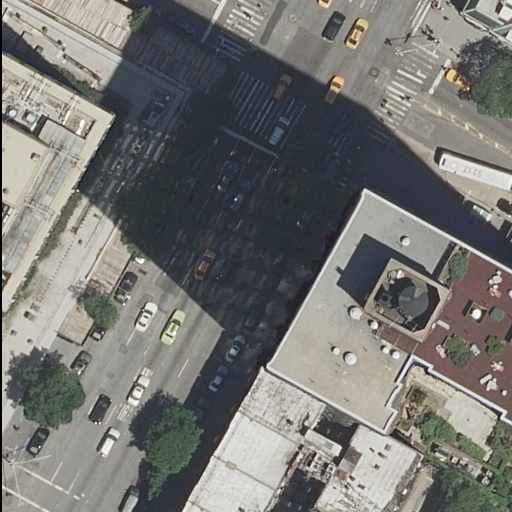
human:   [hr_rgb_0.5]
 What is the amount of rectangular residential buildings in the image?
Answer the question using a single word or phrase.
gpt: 3

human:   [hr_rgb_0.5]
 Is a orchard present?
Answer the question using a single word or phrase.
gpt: no

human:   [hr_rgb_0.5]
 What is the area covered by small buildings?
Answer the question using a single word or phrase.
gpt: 0m2

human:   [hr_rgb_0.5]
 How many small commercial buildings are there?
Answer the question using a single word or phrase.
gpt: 0

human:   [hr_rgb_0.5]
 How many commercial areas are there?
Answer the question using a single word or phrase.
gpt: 0

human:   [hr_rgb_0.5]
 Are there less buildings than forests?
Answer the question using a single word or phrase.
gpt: no

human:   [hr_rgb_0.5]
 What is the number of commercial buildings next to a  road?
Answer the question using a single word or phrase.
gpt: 0

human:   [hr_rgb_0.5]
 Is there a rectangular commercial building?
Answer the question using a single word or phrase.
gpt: no

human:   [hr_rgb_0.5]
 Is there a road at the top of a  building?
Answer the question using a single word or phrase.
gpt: yes

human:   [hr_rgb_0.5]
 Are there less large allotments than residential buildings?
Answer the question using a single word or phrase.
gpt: yes

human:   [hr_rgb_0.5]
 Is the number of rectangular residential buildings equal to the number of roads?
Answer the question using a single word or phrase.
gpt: no

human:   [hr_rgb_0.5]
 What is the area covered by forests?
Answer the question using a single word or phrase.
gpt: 0m2

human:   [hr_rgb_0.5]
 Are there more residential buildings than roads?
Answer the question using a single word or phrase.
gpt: no

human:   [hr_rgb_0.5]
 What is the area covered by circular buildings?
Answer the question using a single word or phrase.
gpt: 0m2

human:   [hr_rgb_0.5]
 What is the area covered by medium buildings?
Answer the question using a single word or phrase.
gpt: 269m2

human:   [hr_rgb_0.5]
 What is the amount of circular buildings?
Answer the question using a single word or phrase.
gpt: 0

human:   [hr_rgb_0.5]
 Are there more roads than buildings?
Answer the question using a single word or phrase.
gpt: yes

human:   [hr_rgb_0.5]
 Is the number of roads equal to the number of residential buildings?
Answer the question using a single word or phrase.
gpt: no

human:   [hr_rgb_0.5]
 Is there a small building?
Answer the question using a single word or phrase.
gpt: no

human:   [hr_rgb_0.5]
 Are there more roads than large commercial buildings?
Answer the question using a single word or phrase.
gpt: yes

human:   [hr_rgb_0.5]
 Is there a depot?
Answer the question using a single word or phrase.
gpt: no

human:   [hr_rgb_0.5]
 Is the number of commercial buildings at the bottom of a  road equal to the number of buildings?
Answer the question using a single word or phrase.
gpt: no

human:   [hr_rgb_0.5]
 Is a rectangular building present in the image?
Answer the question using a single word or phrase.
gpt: yes

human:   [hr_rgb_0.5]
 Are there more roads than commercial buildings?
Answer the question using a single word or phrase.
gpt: yes

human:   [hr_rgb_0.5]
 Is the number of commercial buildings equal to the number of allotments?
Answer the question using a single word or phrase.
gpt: yes

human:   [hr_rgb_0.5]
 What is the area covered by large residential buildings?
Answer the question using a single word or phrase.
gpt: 2648m2

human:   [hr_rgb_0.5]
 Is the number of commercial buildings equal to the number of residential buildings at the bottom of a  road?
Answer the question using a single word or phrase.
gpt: no

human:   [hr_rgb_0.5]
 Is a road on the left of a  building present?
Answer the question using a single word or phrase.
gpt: yes

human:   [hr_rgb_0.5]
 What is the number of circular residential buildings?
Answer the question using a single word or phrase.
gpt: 0

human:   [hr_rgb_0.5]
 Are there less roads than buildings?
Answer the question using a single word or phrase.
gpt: no

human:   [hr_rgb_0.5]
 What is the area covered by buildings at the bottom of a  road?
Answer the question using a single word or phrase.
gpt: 942m2

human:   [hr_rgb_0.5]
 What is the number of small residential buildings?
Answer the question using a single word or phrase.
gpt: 0

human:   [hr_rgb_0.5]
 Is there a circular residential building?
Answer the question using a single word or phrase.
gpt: no

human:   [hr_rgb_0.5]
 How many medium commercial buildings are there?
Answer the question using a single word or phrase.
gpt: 0

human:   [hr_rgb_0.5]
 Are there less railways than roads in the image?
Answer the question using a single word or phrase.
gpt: yes

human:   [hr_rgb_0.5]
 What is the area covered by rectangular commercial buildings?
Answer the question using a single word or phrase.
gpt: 0m2